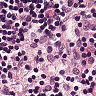
Metastatic tissue present: no